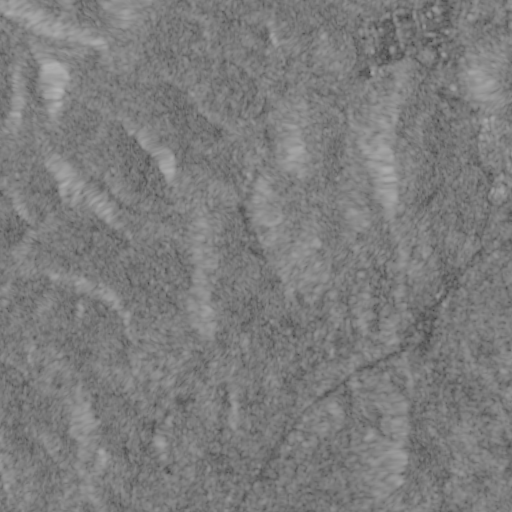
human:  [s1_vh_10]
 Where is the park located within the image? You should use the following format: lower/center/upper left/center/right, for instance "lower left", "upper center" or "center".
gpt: The park is located in the upper right of the image.
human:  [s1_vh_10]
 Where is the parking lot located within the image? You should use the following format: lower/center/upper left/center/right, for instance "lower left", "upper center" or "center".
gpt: The parking lot is located in the upper right of the image.
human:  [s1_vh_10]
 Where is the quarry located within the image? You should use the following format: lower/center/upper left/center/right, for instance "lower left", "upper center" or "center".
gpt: The quarry is located in the lower left of the image.
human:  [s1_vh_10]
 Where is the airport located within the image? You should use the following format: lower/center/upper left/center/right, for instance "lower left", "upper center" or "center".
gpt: There is no airport in the image.

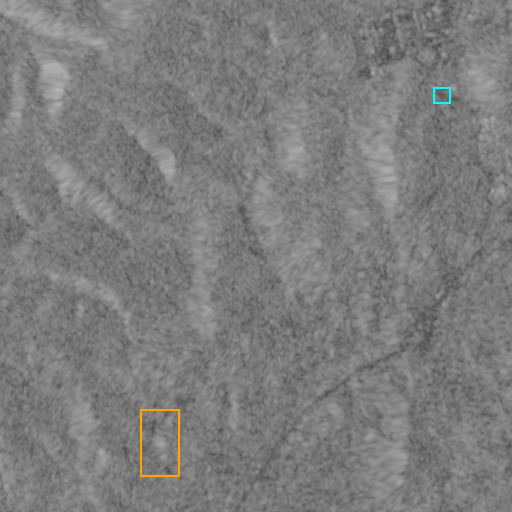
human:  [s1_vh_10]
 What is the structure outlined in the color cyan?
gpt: The structure outlined in cyan is a park.
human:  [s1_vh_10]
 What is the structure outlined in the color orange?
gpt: The structure outlined in orange is a quarry.
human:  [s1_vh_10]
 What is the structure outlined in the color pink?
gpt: There is no pink outline.